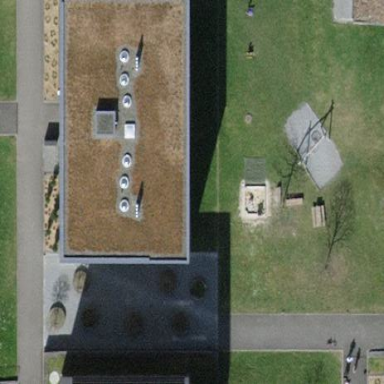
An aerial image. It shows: Building with apartments and flat roof.